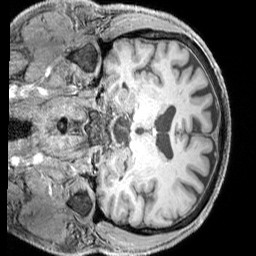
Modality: T1w
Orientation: coronal
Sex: male
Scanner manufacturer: siemens
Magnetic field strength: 3 T
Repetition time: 2.3 s
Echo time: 0.00226 s